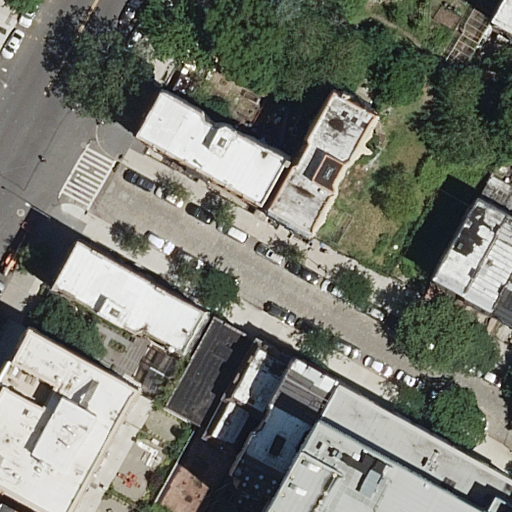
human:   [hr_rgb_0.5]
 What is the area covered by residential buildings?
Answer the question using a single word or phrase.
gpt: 2413m2

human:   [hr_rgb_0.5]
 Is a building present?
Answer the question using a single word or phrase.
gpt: yes

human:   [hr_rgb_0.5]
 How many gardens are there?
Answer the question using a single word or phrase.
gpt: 2

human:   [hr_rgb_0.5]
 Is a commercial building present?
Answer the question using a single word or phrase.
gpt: yes

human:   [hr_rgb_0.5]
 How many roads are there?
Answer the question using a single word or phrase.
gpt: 6

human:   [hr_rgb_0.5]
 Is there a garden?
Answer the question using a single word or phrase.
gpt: yes

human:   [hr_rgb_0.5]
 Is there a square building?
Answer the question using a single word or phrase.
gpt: no

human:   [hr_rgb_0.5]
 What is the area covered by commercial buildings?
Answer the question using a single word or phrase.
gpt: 748m2

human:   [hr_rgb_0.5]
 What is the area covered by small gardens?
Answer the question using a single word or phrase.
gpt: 0m2

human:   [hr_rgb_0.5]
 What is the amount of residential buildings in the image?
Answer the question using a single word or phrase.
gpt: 12

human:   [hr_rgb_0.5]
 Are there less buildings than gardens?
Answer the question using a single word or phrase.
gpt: no

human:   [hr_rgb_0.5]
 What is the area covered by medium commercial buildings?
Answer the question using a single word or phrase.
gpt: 0m2

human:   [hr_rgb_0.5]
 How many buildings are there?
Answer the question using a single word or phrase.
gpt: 15

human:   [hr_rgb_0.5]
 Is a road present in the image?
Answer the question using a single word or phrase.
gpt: yes

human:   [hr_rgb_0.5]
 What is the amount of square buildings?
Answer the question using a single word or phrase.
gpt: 0

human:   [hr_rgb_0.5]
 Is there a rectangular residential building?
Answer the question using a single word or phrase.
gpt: yes

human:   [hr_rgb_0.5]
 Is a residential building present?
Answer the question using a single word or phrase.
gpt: yes

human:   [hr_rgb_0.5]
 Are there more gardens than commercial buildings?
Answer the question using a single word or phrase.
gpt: no

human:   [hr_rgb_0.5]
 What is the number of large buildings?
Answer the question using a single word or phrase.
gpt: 2

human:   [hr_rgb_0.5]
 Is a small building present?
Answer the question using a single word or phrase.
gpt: yes

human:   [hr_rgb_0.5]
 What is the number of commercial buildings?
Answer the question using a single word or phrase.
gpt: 2

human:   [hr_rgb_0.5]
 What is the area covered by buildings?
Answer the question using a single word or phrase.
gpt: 3200m2

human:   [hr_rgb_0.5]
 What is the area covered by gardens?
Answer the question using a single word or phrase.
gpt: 1451m2

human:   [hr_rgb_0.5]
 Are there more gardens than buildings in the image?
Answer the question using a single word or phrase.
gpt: no

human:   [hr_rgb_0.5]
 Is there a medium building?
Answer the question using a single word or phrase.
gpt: yes

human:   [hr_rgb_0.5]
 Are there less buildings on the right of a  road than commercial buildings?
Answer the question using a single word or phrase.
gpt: no

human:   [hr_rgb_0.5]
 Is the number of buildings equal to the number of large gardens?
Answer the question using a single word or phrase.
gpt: no

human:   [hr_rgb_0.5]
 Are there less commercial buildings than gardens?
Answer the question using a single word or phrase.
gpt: no

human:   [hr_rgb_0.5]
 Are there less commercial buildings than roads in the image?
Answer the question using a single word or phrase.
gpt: yes

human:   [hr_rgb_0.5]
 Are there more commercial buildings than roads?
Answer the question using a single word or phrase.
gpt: no

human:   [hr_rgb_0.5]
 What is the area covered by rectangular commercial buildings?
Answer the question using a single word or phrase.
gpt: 0m2

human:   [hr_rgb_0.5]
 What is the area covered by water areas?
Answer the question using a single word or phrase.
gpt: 0m2

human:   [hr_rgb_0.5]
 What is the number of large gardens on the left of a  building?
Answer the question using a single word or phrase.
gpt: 1

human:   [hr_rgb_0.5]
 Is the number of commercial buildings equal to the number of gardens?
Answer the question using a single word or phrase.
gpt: yes

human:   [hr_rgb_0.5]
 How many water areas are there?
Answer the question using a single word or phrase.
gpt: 0

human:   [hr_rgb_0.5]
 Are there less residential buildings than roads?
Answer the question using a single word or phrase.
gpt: no

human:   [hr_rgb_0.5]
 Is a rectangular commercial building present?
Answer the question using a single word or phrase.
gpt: yes

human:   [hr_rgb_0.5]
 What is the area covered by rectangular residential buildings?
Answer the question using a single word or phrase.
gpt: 442m2

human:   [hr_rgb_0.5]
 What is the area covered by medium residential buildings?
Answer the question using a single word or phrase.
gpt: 1632m2

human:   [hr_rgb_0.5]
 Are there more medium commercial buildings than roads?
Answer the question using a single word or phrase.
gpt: no

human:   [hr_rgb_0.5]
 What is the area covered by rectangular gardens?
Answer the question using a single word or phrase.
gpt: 1154m2

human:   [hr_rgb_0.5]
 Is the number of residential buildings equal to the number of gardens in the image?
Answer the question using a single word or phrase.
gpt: no

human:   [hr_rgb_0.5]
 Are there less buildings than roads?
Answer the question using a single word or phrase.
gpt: no

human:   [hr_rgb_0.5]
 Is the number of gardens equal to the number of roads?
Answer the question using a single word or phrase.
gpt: no

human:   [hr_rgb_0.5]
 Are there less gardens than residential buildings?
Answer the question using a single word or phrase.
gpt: yes

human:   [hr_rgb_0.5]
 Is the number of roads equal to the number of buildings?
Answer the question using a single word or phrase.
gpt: no

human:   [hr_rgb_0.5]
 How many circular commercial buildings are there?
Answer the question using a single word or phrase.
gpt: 0

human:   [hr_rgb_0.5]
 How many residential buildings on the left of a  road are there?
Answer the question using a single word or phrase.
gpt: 4

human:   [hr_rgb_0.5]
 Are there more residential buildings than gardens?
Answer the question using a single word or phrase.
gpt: yes

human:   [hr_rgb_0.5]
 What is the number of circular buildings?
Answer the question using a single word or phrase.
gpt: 0

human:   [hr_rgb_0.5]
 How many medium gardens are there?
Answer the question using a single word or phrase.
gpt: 1

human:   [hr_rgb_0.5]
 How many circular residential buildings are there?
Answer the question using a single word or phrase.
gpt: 0

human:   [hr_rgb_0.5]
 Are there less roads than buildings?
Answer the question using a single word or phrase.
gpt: yes

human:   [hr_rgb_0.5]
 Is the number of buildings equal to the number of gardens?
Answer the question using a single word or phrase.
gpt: no

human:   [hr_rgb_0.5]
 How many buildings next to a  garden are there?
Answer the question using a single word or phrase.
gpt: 15

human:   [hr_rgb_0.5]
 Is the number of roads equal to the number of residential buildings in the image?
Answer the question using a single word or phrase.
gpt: no

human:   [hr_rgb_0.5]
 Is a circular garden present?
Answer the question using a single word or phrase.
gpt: no

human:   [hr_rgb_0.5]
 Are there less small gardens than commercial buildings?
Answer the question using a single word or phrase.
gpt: yes

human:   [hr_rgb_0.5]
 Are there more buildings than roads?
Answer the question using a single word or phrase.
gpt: yes

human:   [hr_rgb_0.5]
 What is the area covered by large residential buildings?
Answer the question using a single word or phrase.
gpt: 649m2

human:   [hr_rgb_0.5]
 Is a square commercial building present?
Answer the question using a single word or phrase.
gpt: no

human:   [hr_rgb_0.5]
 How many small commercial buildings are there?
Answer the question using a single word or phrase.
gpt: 1

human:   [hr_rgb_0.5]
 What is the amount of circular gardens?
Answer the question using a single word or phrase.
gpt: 0

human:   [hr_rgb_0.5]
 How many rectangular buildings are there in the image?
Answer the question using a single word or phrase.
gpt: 8